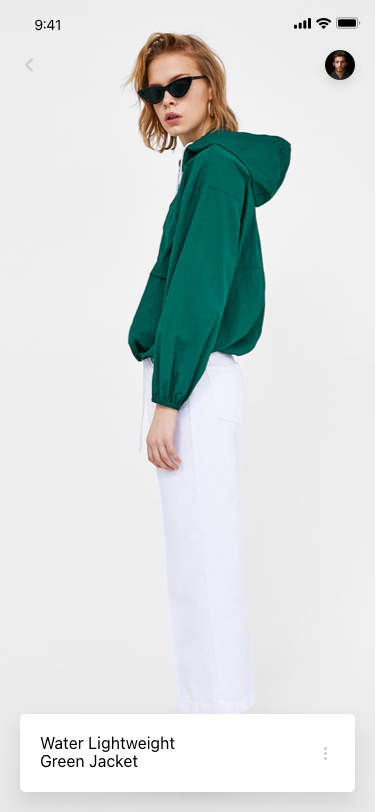
Text in this UI design:
Water Lightweight Green Jacket